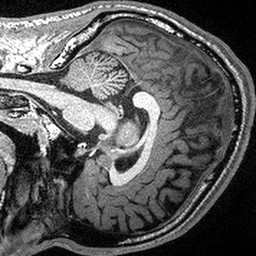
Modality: T1w
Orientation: sagittal
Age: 24
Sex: male
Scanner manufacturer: siemens
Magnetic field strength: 3 T
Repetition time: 2.3 s
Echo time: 0.00298 s